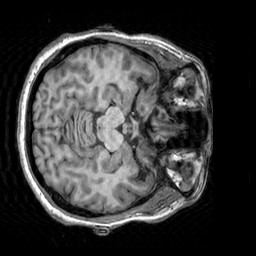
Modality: T1w
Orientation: axial
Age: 34
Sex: female
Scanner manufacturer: siemens
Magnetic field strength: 3 T
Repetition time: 2.3 s
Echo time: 0.00303 s